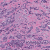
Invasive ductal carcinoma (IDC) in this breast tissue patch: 1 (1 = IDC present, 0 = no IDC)